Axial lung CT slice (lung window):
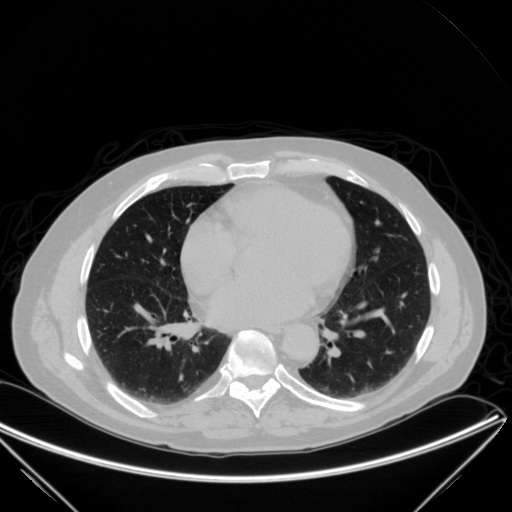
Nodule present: no